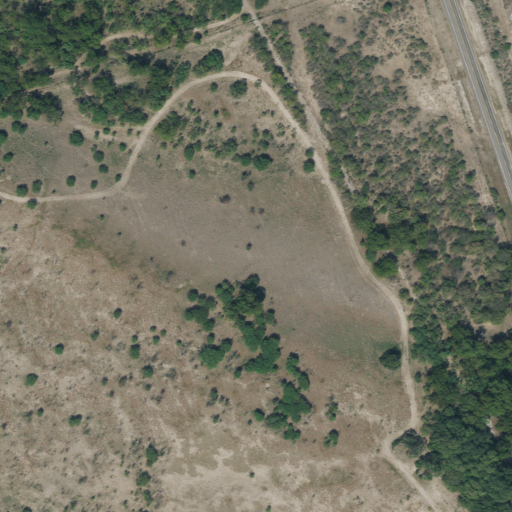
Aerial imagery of valley in Texas named Long John Hollow containing shrub, grassland, low intensity development, open development, evergreen forest, and pasture